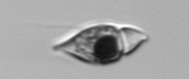
Label: Amphidinium